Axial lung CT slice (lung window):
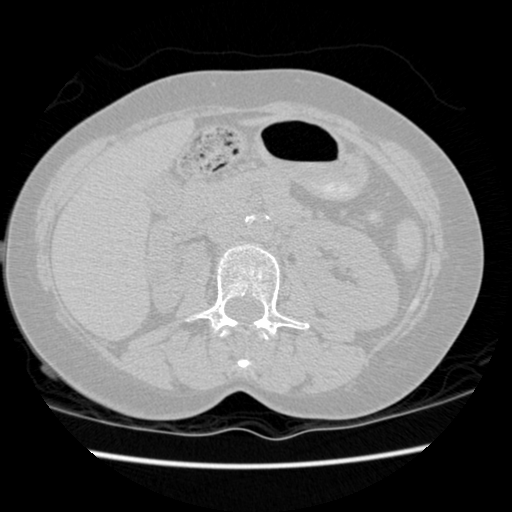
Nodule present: no